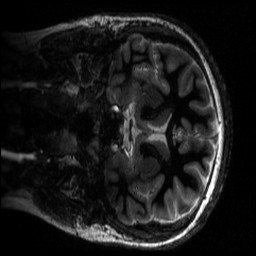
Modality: MP2RAGE
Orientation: coronal
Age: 21
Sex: female
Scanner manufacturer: siemens
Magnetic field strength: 6.98 T
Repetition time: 6 s
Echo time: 0.00283 s